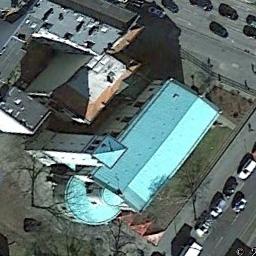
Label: church